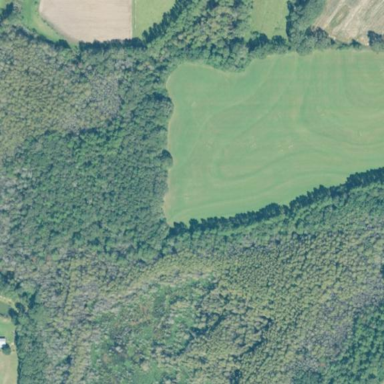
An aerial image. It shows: Mixed woodland with various types of leaves.